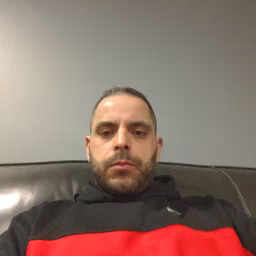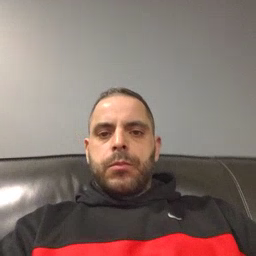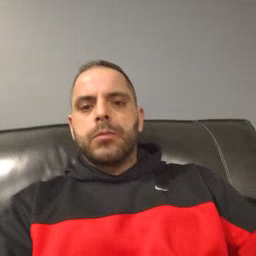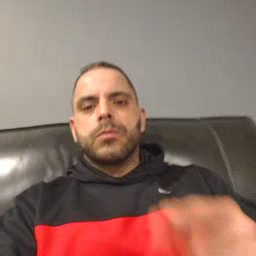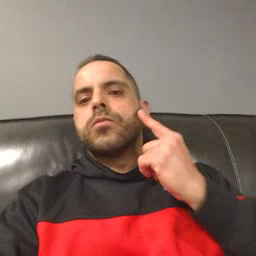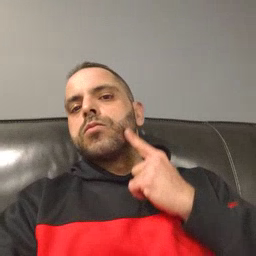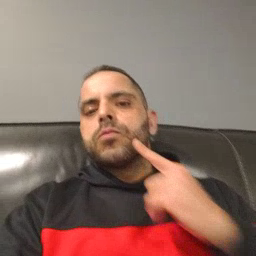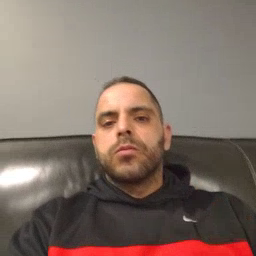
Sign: cheek